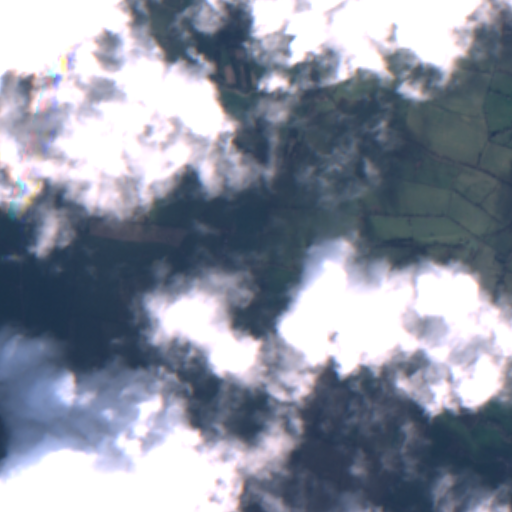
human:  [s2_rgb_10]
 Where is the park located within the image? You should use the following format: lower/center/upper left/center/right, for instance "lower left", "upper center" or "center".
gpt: The park is located in the center left of the image.
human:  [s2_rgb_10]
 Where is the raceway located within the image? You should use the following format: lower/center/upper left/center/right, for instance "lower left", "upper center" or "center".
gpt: The raceway is located in the lower center of the image.
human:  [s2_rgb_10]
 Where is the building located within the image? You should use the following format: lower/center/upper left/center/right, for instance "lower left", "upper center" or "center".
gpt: There is no building in the image.